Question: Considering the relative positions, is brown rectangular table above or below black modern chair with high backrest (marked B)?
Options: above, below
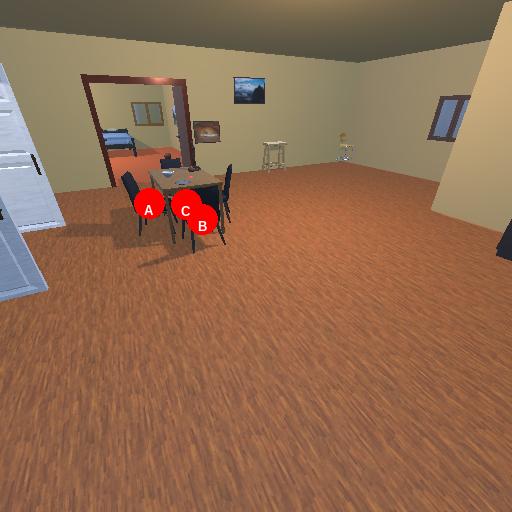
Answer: above